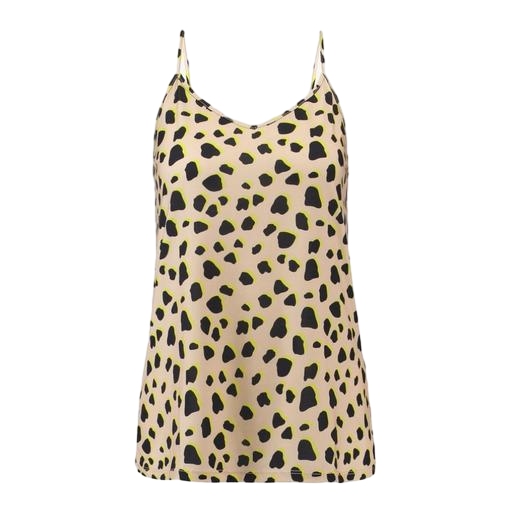
leopard skin print tank top, multicolor scoop back cami top animal print, animal print spaghetti strap shirt, white background